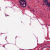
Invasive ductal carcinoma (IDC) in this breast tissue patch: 0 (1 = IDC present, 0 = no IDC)